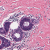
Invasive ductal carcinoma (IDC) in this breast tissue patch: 0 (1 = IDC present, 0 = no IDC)